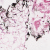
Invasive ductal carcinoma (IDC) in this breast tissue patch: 0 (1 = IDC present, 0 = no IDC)